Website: ulta-beauty
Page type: address-validator
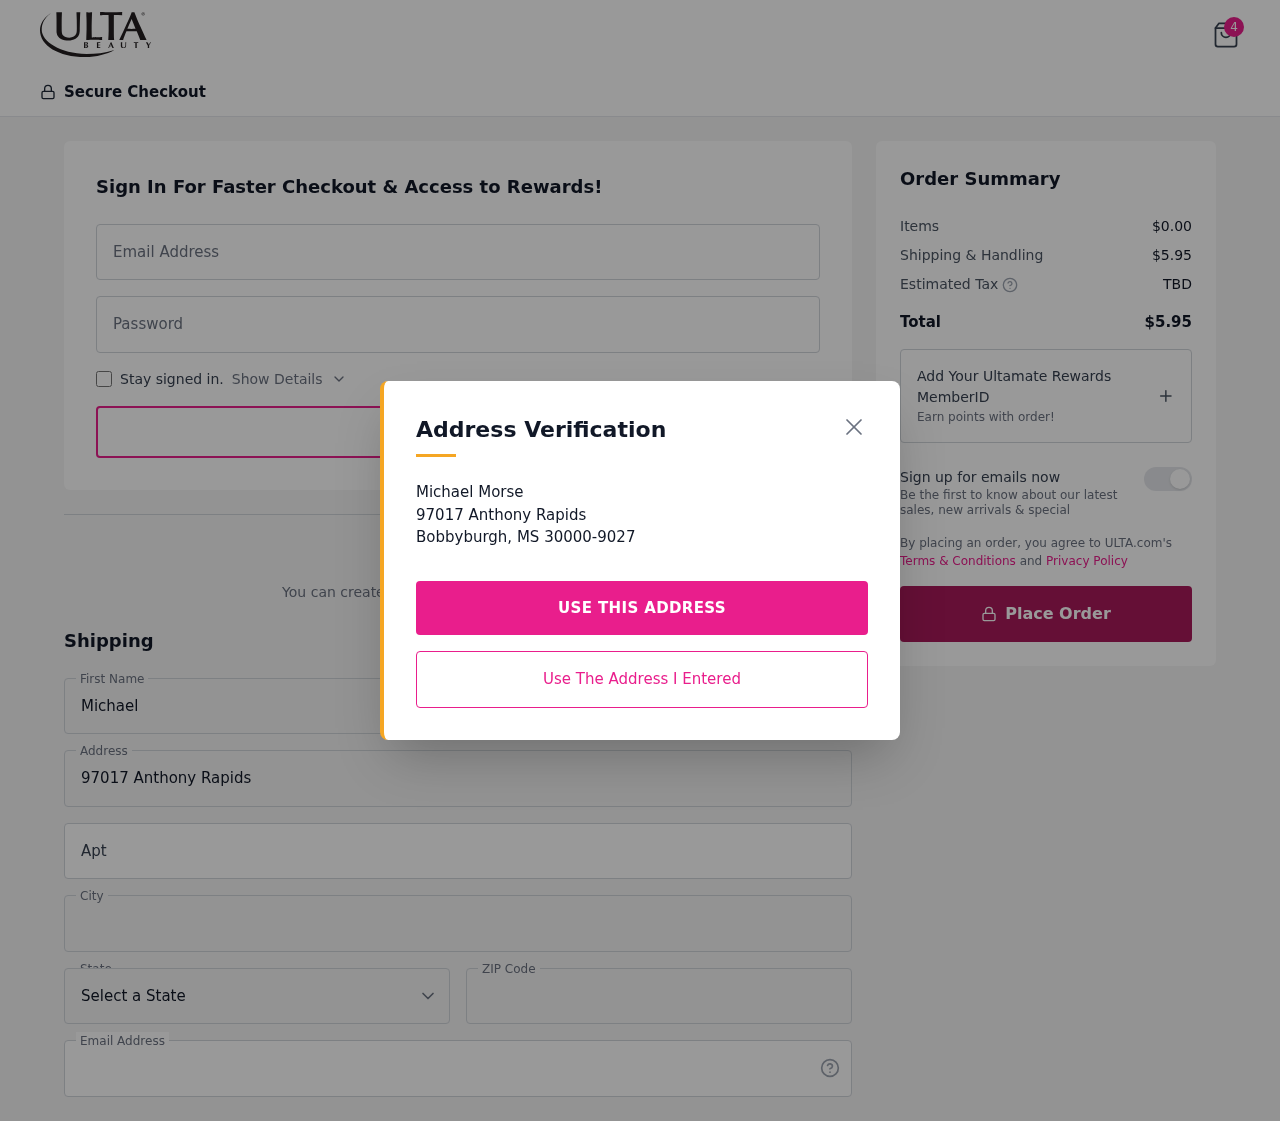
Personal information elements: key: PII_CITY
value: Bobbyburgh
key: PII_EMAIL
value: michael.morse@hotmail.com
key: PII_FIRSTNAME
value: Michael
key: PII_LASTNAME
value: Morse
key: PII_POSTCODE
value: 30000
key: PII_STATE_ABBR
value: MS
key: PII_STREET
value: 97017 Anthony Rapids
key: PII_STREET2
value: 97017 Anthony Rapids
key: PII_STREET2
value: Apt. 436
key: PII_FULLNAME2
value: Michael Morse
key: PII_CITY2
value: Bobbyburgh
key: PII_STATE_ABBR2
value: MS
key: PII_POSTCODE_FULL
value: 30000
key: PII_POSTCODE_EXT
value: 9027
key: PII_POSTCODE_NUMERIC
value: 30000
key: PII_POSTCODE_EXT_NUMERIC
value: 9027
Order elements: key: ORDER_NUM_ITEMS
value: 4
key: ORDER_SUBTOTAL
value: $0.00
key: ORDER_SHIPPING_COST
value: $5.95
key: ORDER_TOTAL
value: $5.95